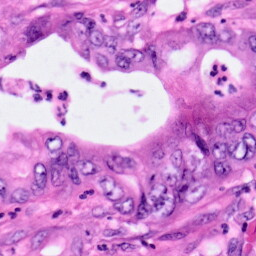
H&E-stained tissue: Pancreatic